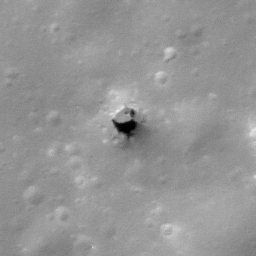
Pit: Palitzsch B 1
Host crater: Palitzsch B
Host type: impact_melt
Lunar coordinates: latitude -26.316, longitude 68.191